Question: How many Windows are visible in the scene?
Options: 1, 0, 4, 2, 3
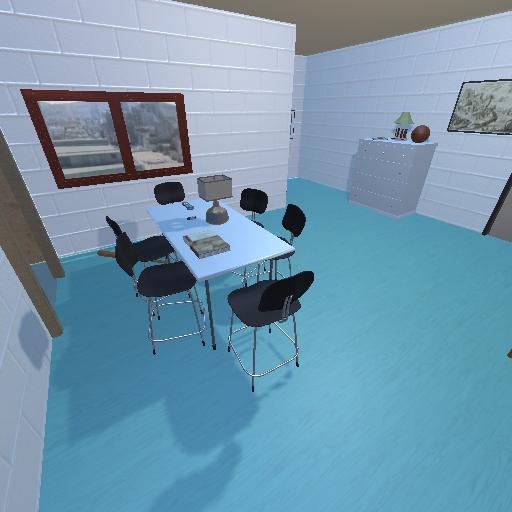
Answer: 1